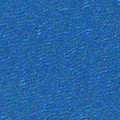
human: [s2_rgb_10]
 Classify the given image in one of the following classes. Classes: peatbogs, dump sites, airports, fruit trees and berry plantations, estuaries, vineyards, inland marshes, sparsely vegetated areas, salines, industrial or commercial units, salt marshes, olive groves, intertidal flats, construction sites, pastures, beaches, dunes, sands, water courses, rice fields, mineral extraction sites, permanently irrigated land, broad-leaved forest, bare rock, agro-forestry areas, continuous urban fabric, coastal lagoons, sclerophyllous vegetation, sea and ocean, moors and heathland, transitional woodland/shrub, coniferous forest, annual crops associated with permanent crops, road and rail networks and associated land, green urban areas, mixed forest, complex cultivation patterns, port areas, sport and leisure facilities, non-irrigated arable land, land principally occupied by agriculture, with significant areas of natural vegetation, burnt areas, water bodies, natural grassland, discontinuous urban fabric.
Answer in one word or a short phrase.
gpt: sea and ocean